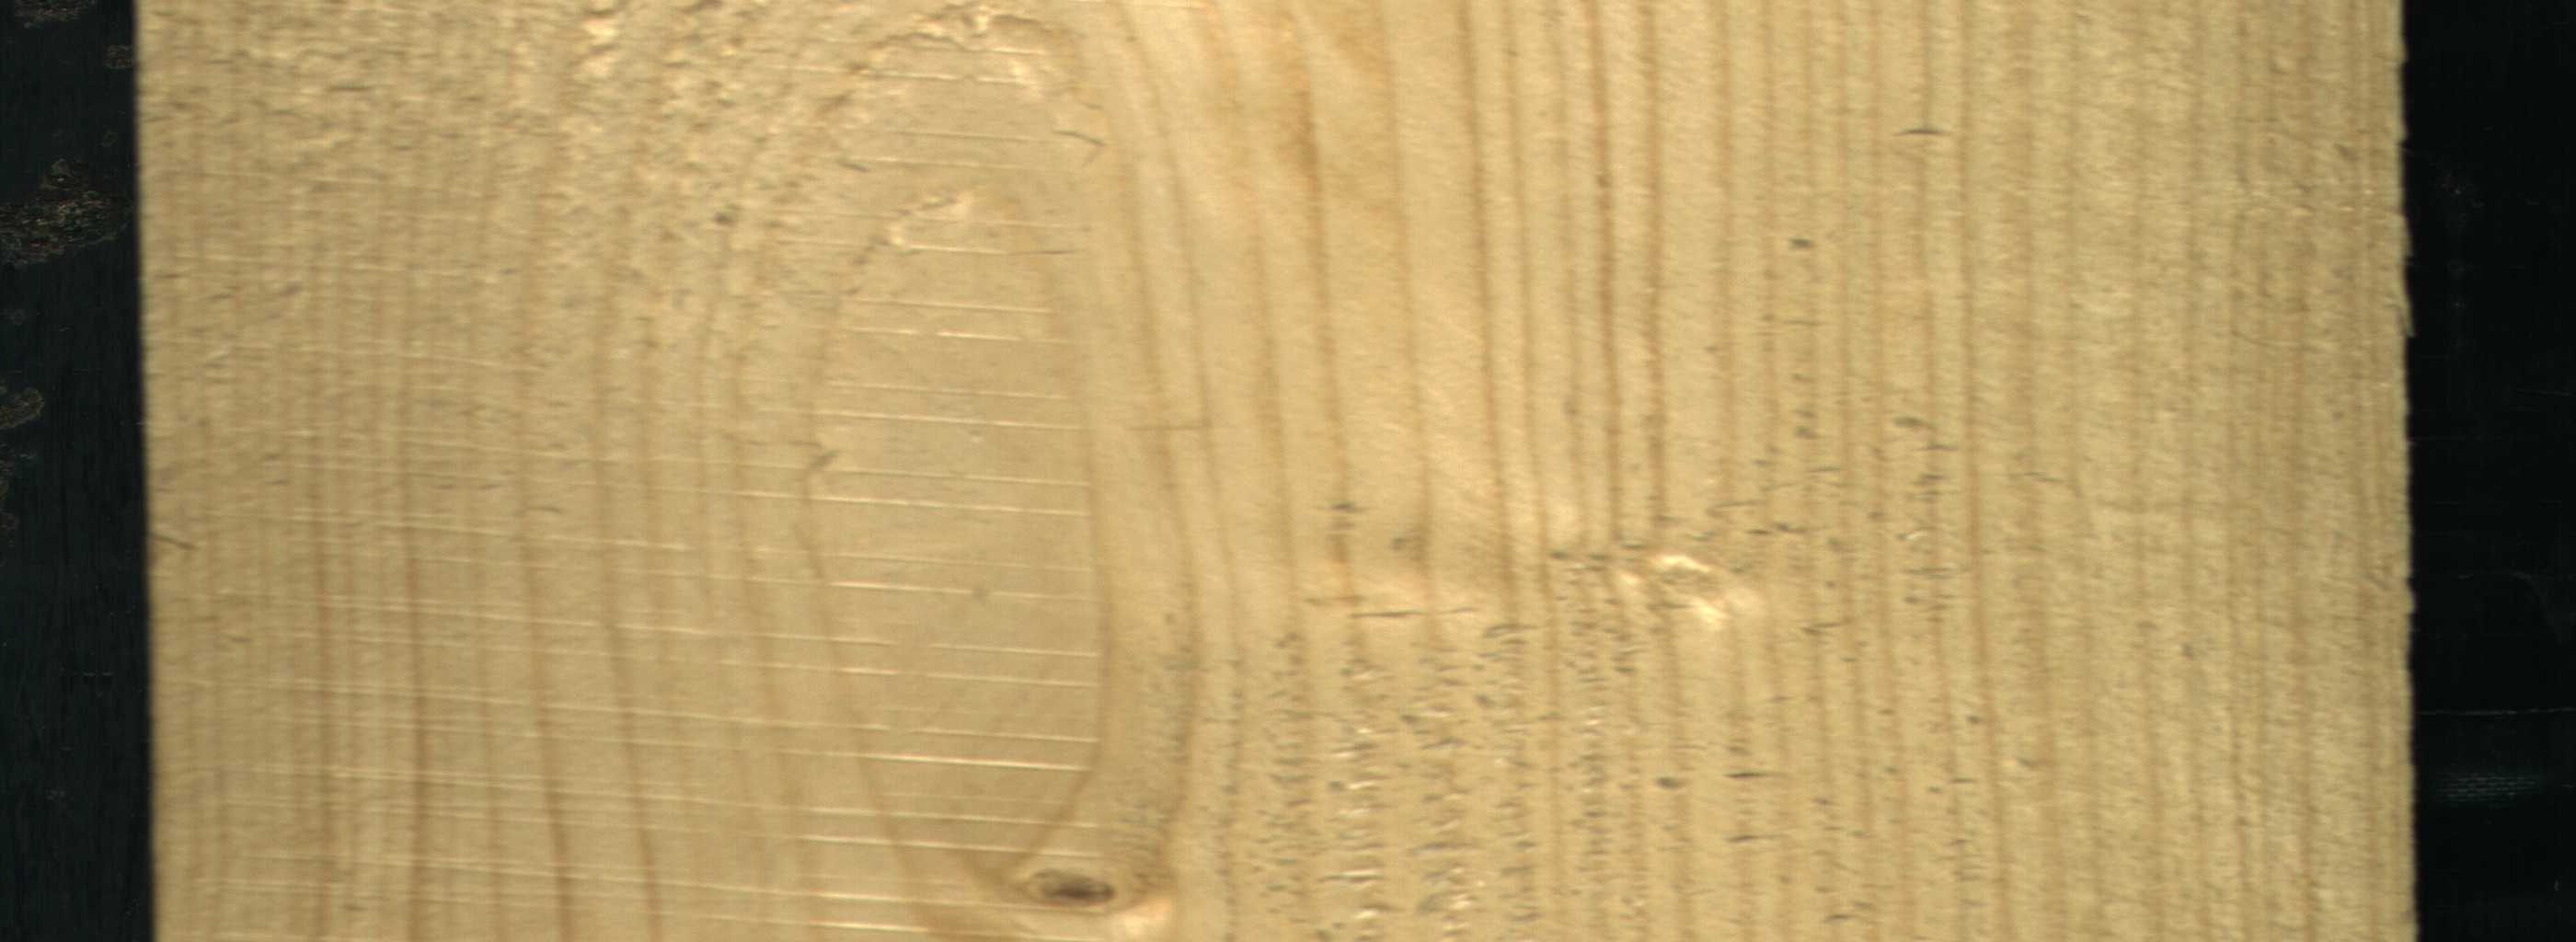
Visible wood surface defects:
Live_Knot